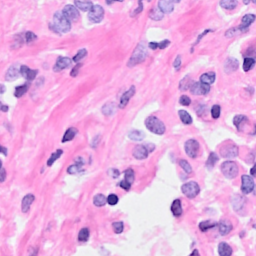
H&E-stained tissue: Breast